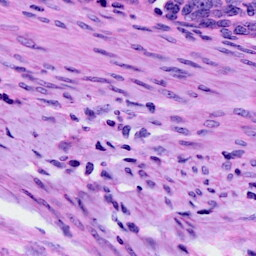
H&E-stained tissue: Cervix